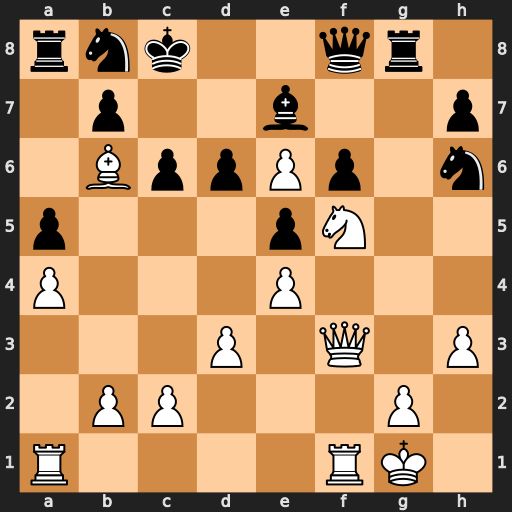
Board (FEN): rnk2qr1/1p2b2p/1BppPp1n/p3pN2/P3P3/3P1Q1P/1PP3P1/R4RK1
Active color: w
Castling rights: -
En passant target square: -
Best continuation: Nxe7+ Qxe7 Qxf6 Qxf6 Rxf6